Question: Count the number of objects in the diagram.
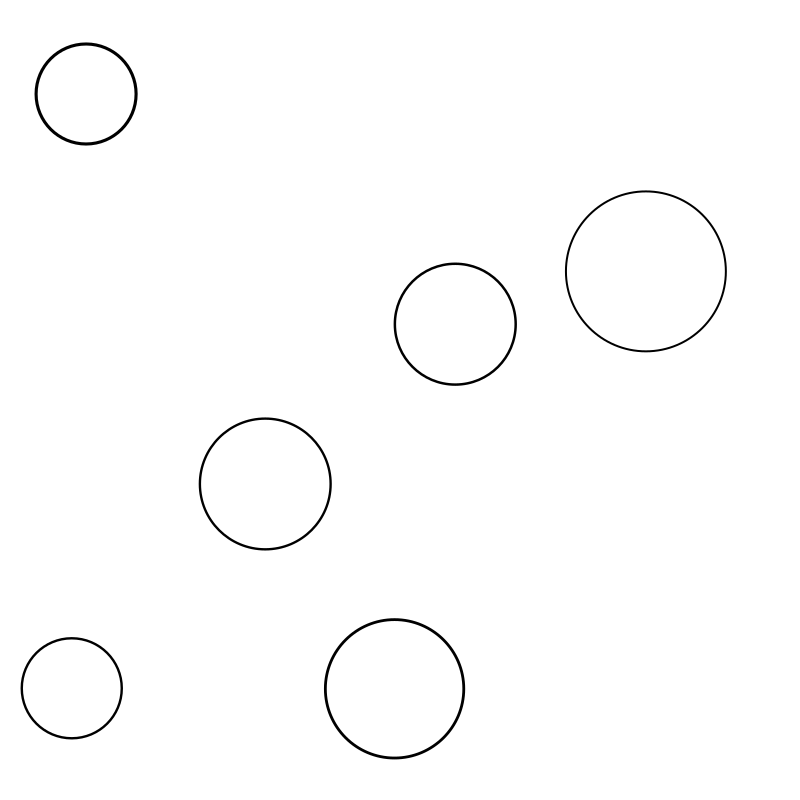
Answer: 6